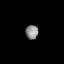
Tissue: lung
Cell type: Myeloid cells
Senescence score: 0.6367
Nuclear area (px): 181
Mean DAPI intensity: 137.901